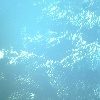
Label: water